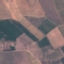
Label: PermanentCrop